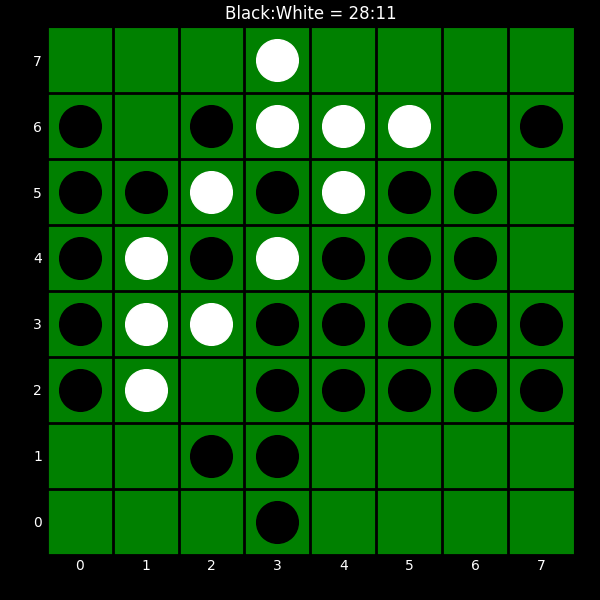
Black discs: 28
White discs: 11